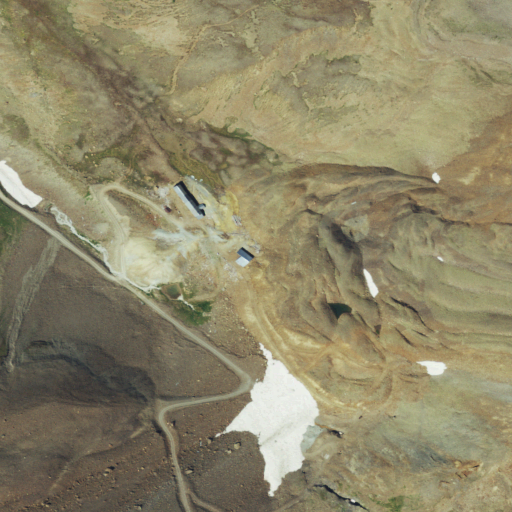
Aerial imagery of depression(s) in Colorado named Hurricane Basin containing barren land and grassland